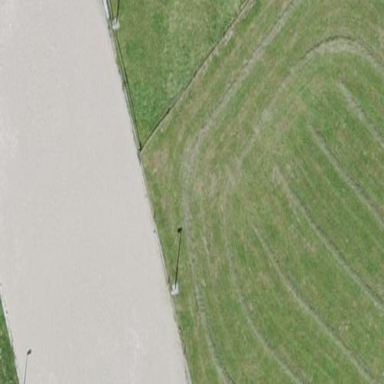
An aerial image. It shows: Track in leisure land.